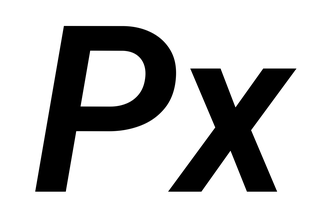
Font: Roboto-Italic_SemiBold_Italic